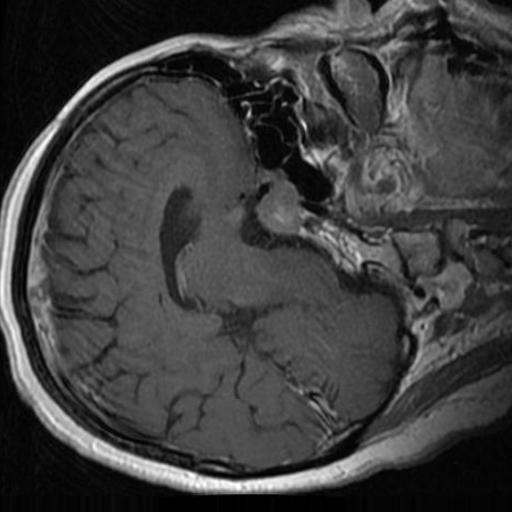
Label: brain_tumor